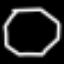
Label: octagon